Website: apple
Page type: customer-info-address
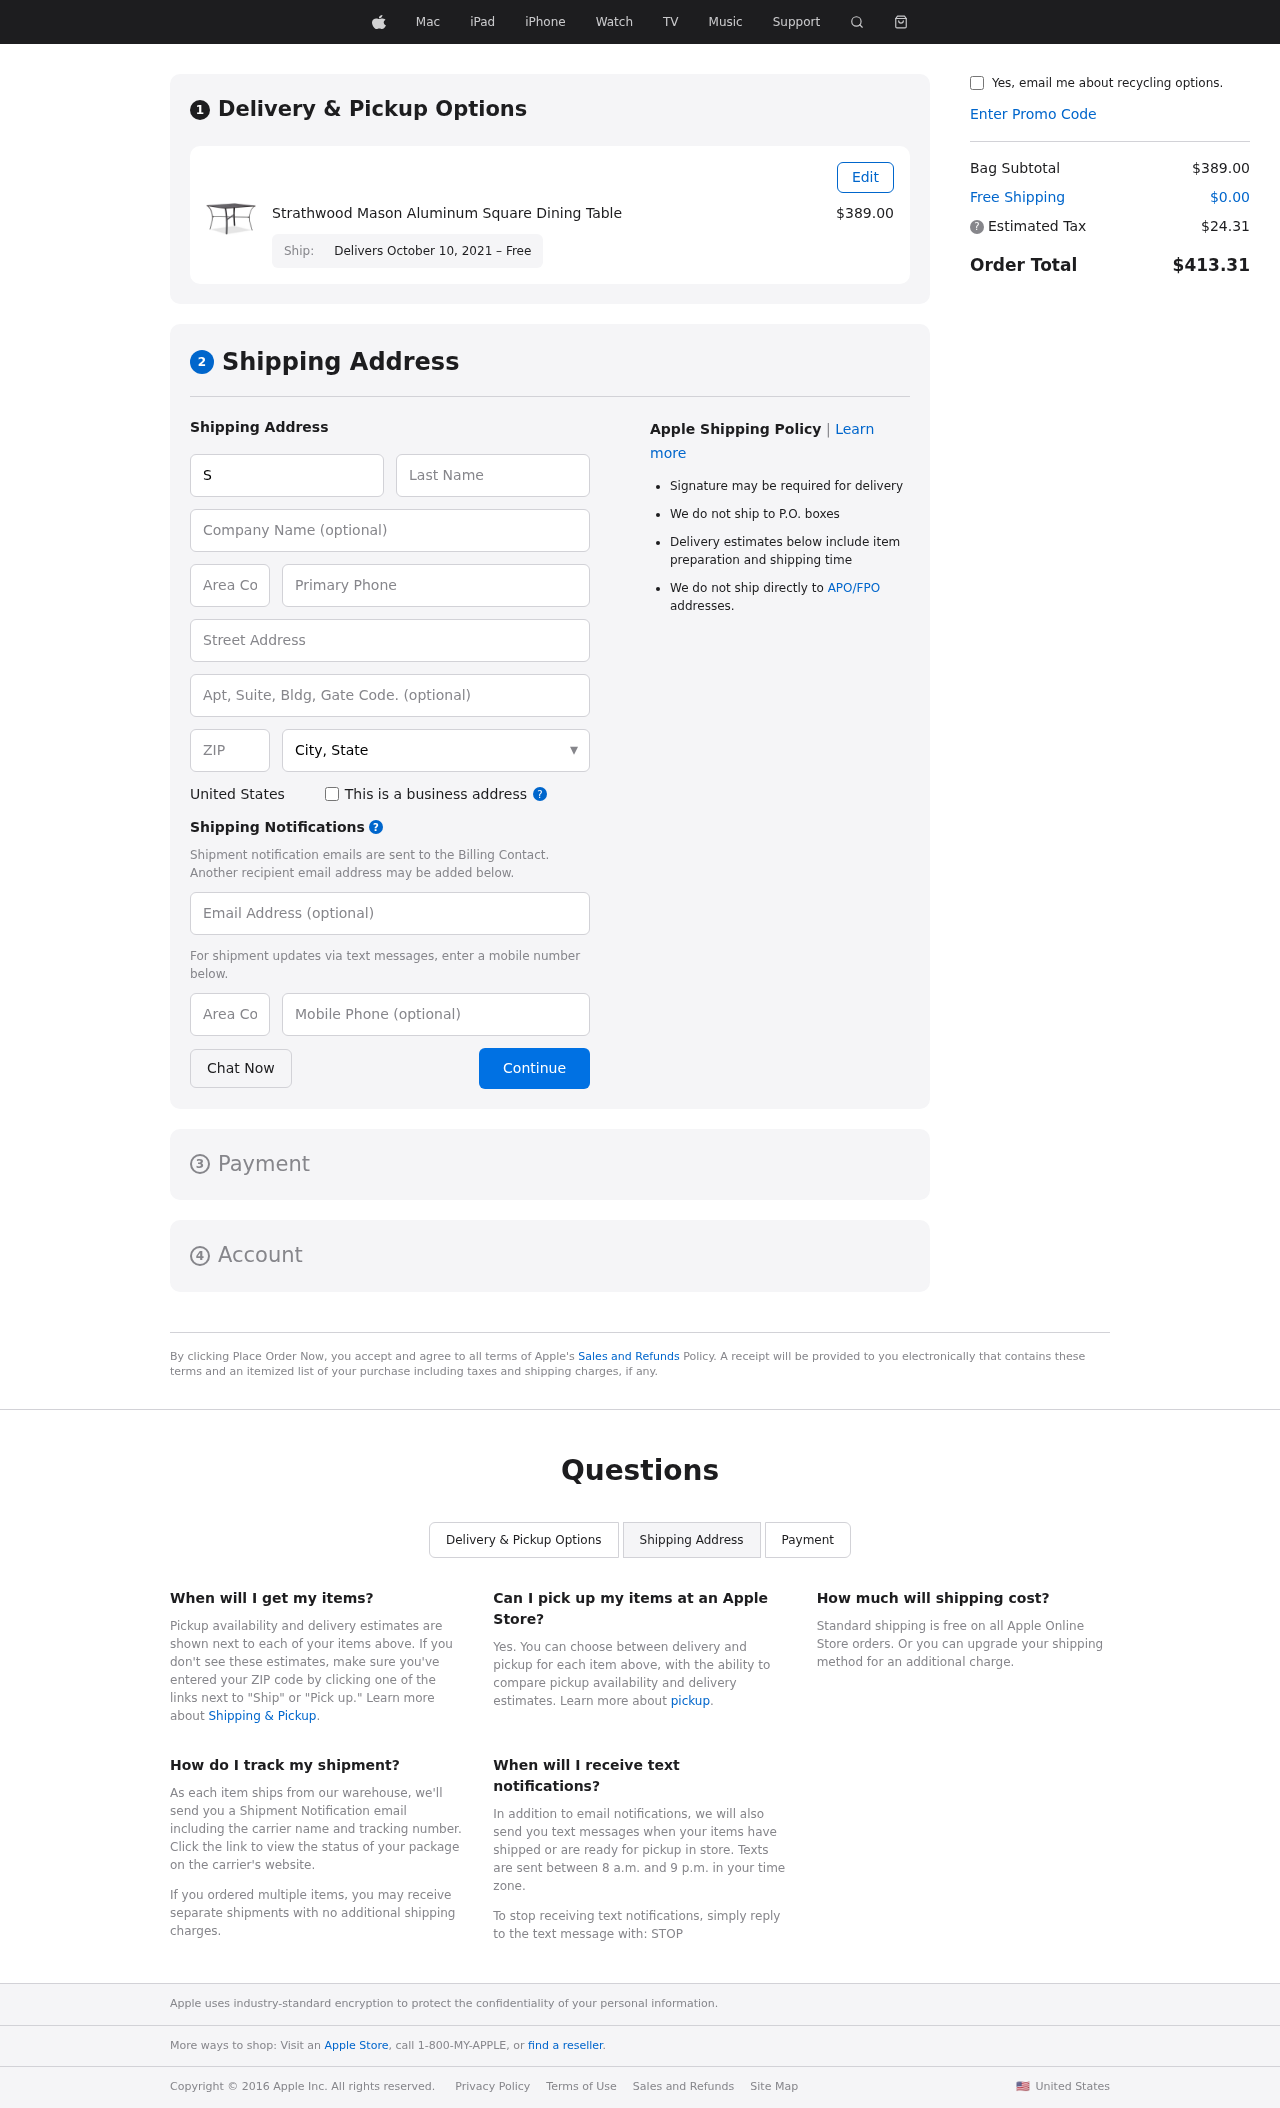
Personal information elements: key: PII_CITY_STATE
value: Robinsonburgh, VI
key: PII_COMPANY
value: Mcneil and Sons
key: PII_COUNTRY
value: United States
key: PII_EMAIL
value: seanhicks@hotmail.com
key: PII_FIRSTNAME
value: Sean
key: PII_LASTNAME
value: Hicks
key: PII_PHONE
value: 9928732094
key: PII_PHONE_AREA
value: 992
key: PII_POSTCODE
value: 76985
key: PII_STREET
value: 779 Jerry Square
Product elements: key: PRODUCT1_NAME
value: Strathwood Mason Aluminum Square Dining Table
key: PRODUCT1_PRICE
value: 389
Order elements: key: ORDER_DELIVERY_DATE
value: Delivers October 10, 2021 – Free
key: ORDER_SUBTOTAL
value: $389.00
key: ORDER_SHIPPING_COST
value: $0.00
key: ORDER_TAX
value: $24.31
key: ORDER_TOTAL
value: $413.31